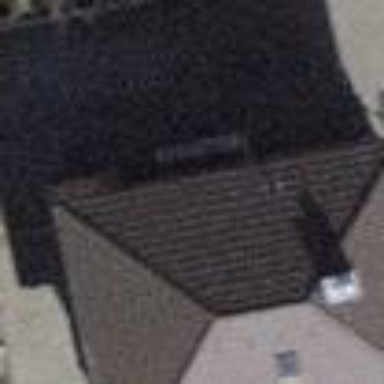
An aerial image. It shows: Building with tile roof.